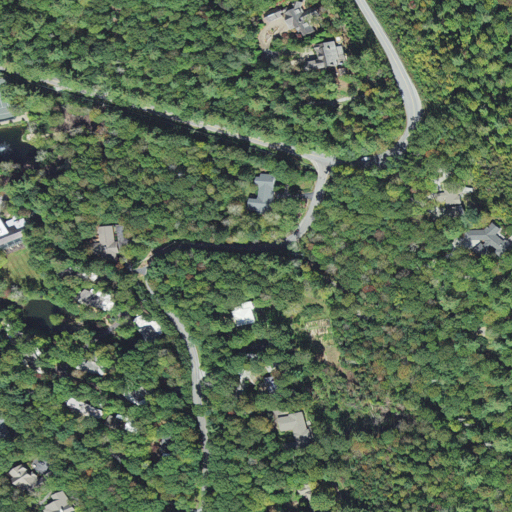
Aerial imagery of gap in North Carolina named Cowee Gap containing mixed forest, open development, deciduous forest, low intensity development, medium intensity development, and high intensity development